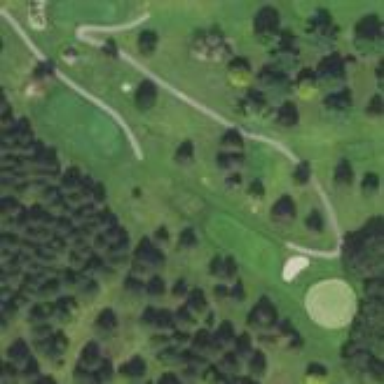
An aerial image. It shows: Area of rough grass used for golf.